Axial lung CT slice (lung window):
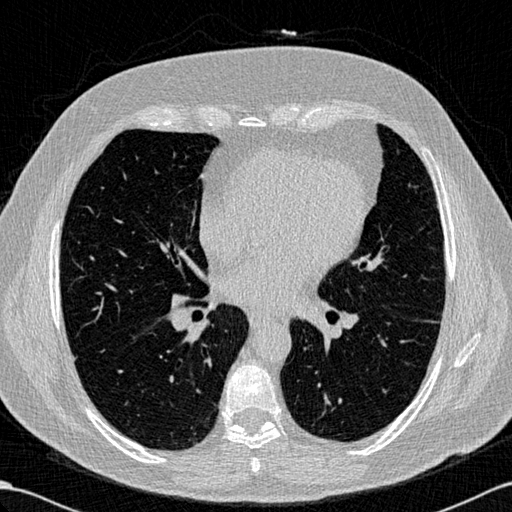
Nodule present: no